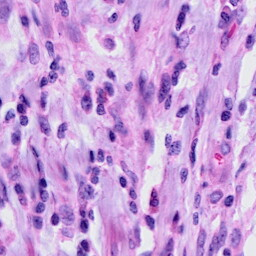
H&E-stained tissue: Cervix